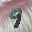
Label: 9